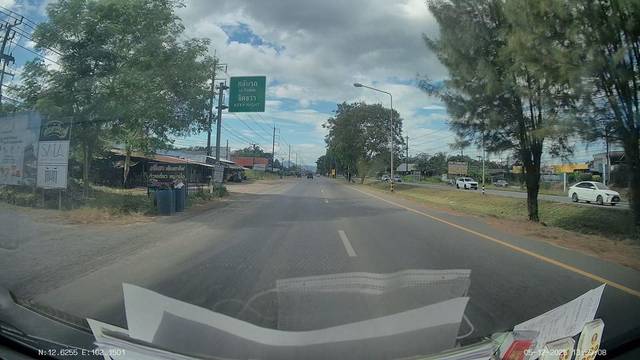
Region: Thailand
Coordinates: 12.626, 102.149